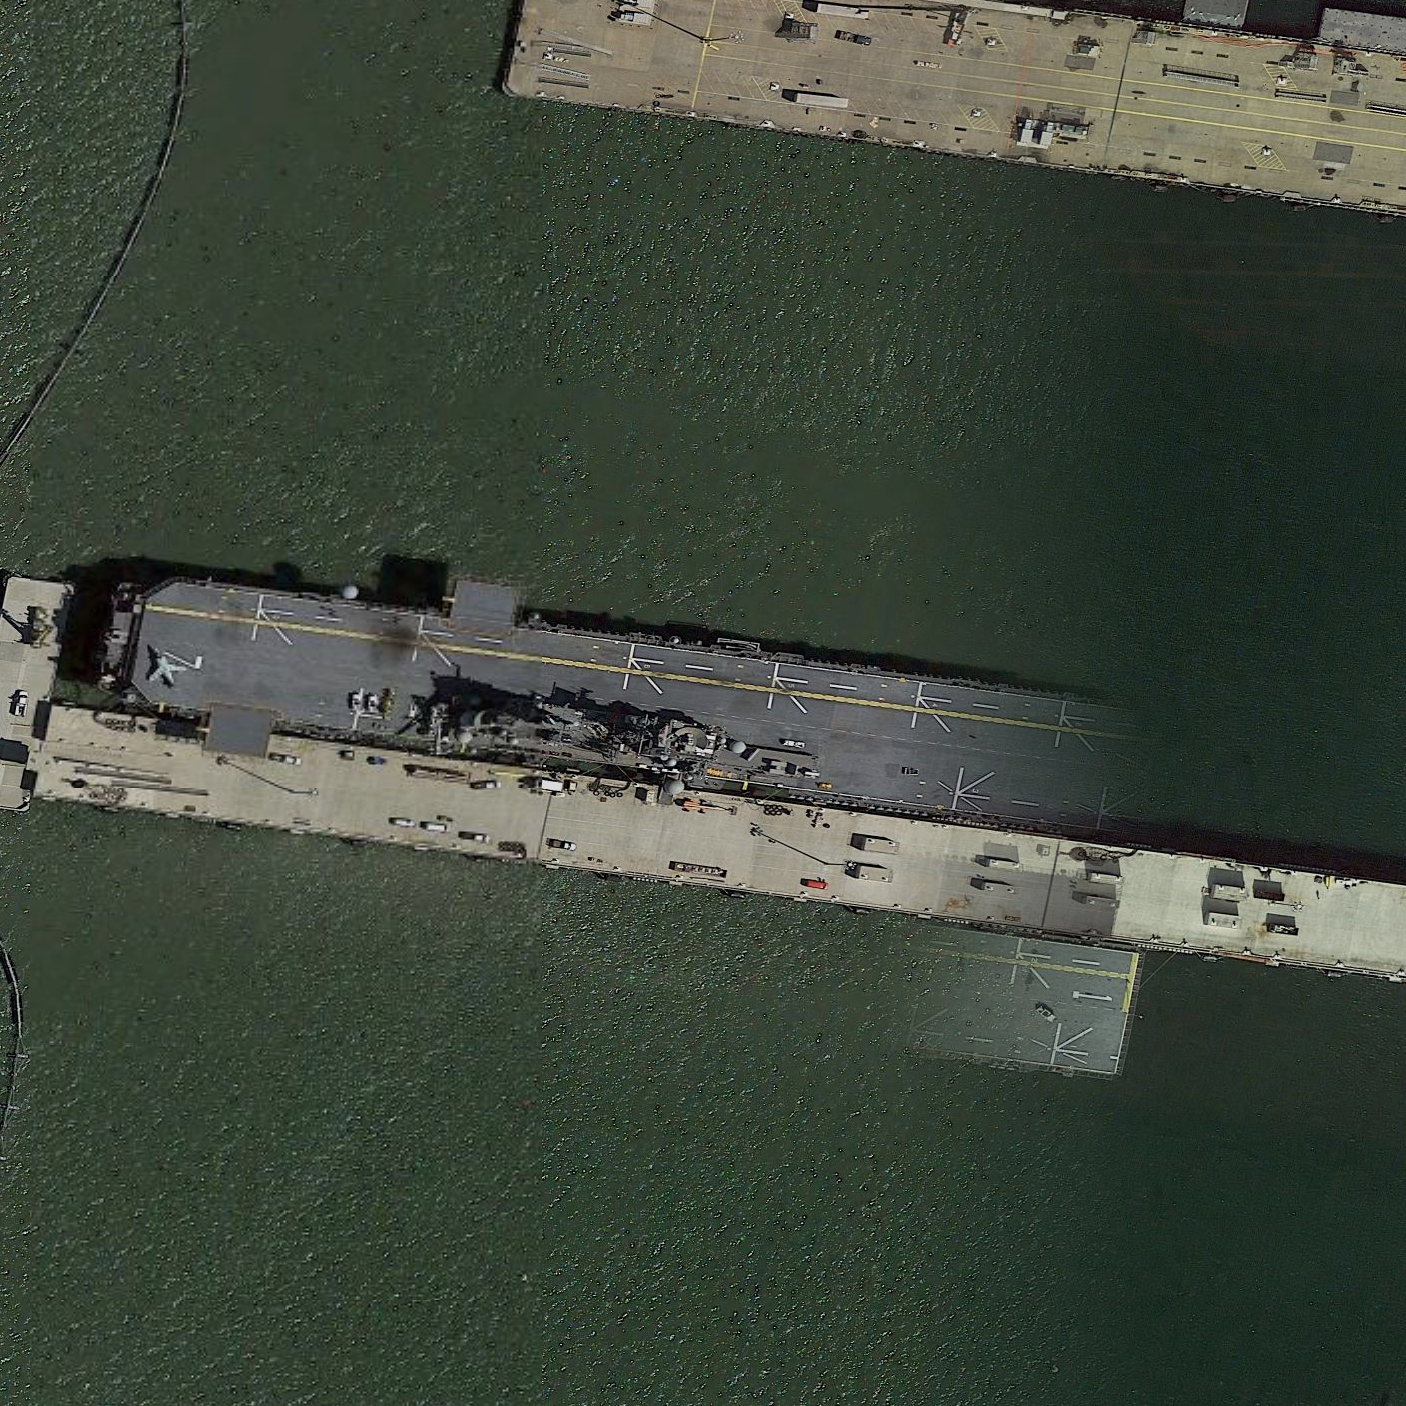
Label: assault